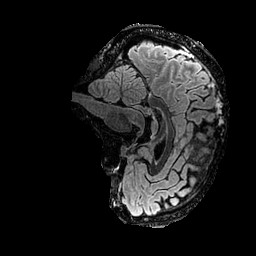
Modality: FLAIR
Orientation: sagittal
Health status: ill
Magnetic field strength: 3 T